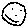
Label: smiley face